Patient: sex M, age 78
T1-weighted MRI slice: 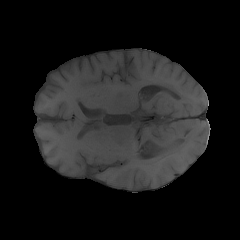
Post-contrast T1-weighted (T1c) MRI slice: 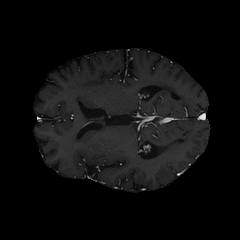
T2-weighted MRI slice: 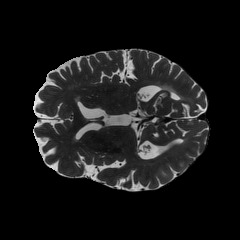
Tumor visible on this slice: no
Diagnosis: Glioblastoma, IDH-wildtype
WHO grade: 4